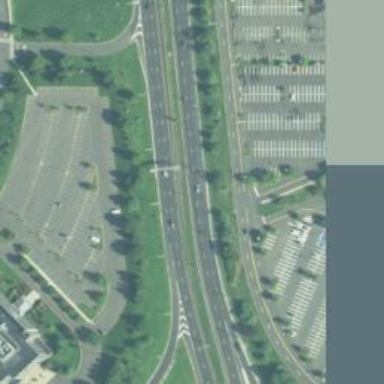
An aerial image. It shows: Motorway junction.